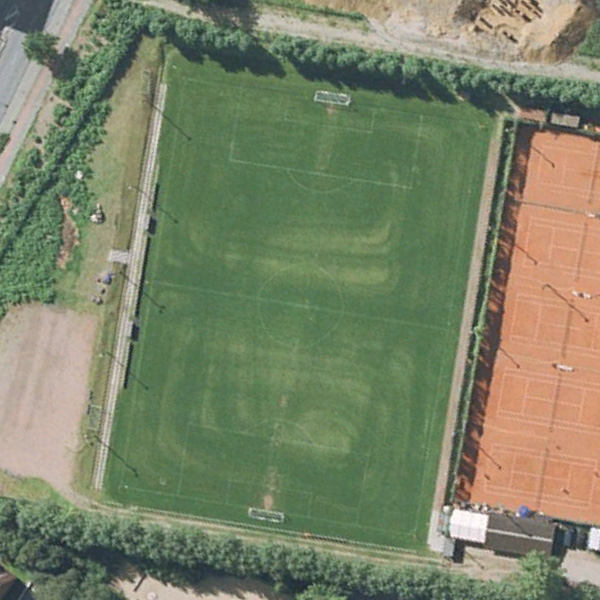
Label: Playground